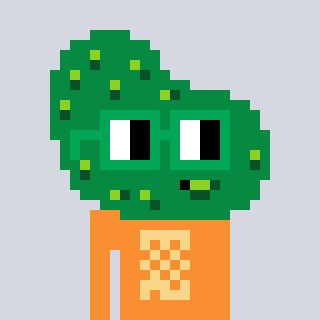
a pixel art character with square green glasses, a pickle-shaped head and a orange-colored body on a cool background